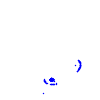
Particle: electron